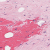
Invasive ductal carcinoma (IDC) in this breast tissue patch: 0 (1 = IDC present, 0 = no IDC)